Current action and preconditions to check: trajectory_clear

Your task: For each precondition in the list above, predict whether it will hold at this action.

Consider the current scene as observed from the mobile robot's camera, and analyze the predicted future states of all dynamic agents (e.g., people, animals, vehicles, or any moving entities) within the NEXT SECOND.

IMPORTANT: Only answer "very likely" if you are absolutely certain—based on strong, clear evidence—that a dynamic agent will violate the precondition in the predicted future state. Do NOT answer "very likely" for unlikely, ambiguous, or low-probability risks.

Ask yourself for each precondition: Is there a high probability, with clear and convincing evidence, that the predicted future states of any dynamic agent will interfere with the predicted future state of the currently executing action within the NEXT SECOND, causing that precondition to fail?

Assess the risk level based on these predictions. Use "likely" or "very likely" if motions create a clear risk of interference.

Use "neutral" or "improbable" if agents are nearby but their predicted paths are clearly diverging or non-conflicting.

Failure Risk Categories: "very improbable", "improbable", "neutral", "likely", "very likely"

Answer Format: Output ONLY the probability_of_failure value from these categories: "very improbable", "improbable", "neutral", "likely", "very likely"

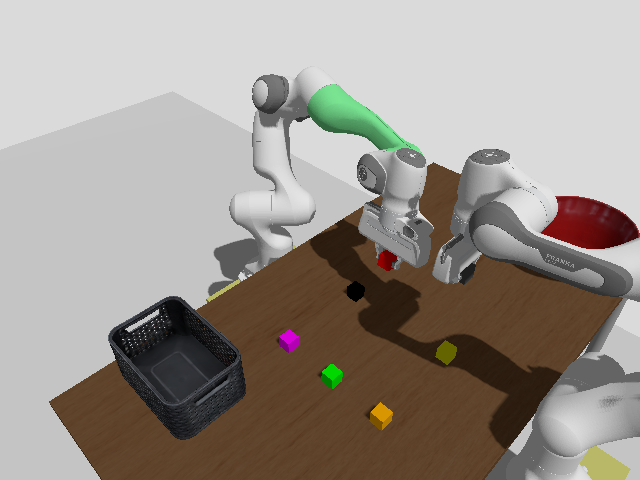

Answer: neutral